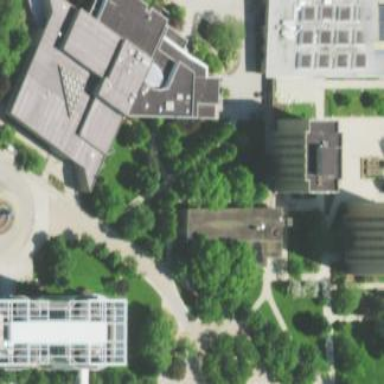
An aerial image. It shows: University building.